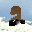
Label: 2